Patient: sex F, age 48
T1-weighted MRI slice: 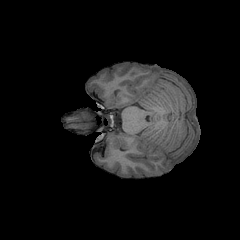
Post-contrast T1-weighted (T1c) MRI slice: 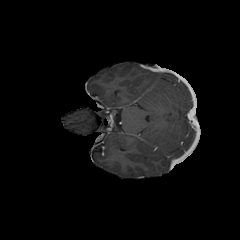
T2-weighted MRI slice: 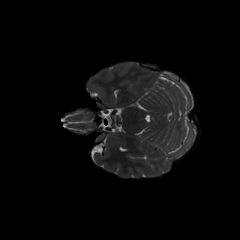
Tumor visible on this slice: no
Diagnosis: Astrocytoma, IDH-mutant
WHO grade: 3